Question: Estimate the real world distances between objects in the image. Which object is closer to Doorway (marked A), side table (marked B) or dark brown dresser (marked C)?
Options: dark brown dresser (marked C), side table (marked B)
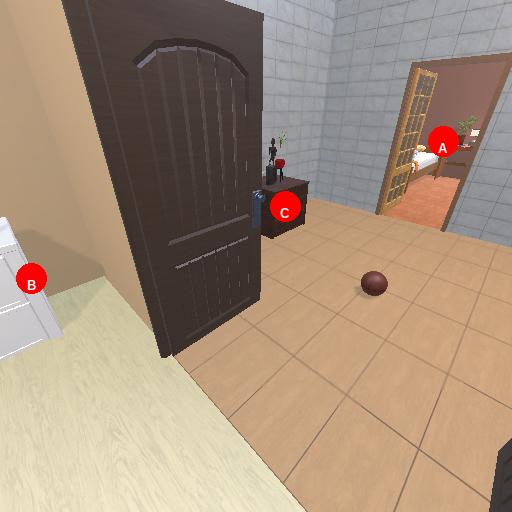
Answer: dark brown dresser (marked C)